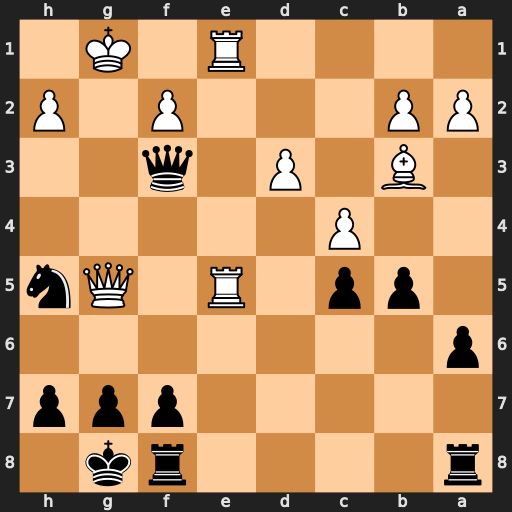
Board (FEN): r4rk1/5ppp/p7/1pp1R1Qn/2P5/1B1P1q2/PP3P1P/4R1K1
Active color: b
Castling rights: -
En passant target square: -
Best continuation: Nf4 Qg3 Qxg3+ hxg3 Nxd3